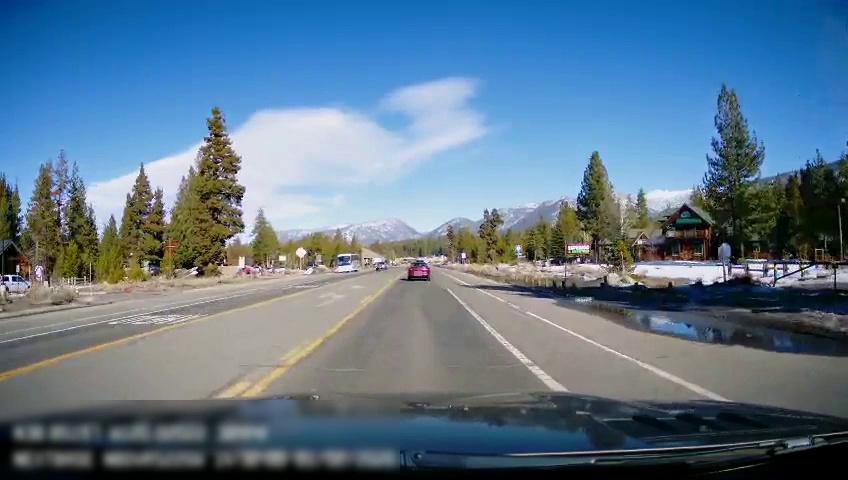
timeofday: Day
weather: Sunny
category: Drivable Space
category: Vehicles | Car
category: Vehicles | SUV
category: Vehicles | Bus
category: Vehicles | Truck
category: Lanes | Current Lane
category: Lanes | Alternate Lane
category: Lanes | Current Lane
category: Lanes | Opposite Lane
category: Lanes | Opposite Lane
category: Lanes | Opposite Lane